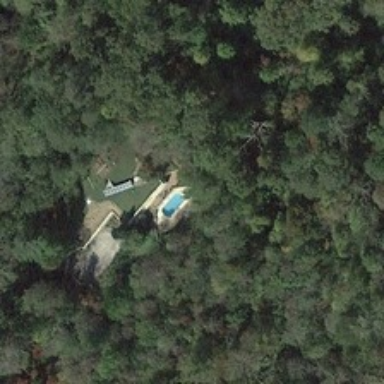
Many green trees are around a building with a swimming pool .